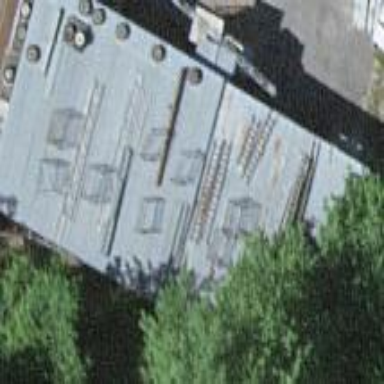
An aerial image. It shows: View of roof of building.